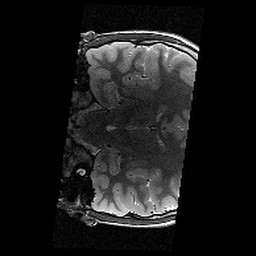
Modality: T2w
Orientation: coronal
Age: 13
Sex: male
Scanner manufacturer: siemens
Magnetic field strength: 3 T
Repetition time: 8.46 s
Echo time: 0.067 s